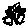
Label: tree